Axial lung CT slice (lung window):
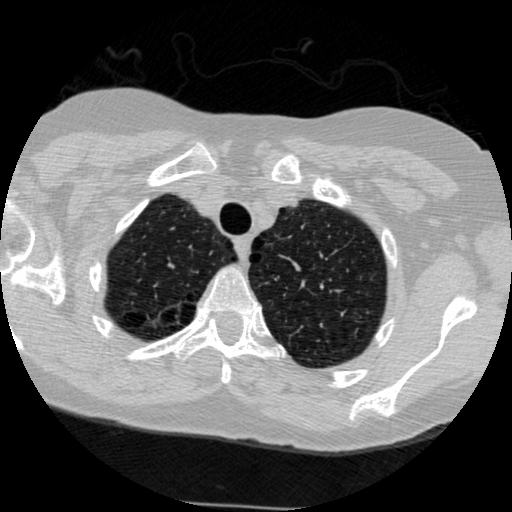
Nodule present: no